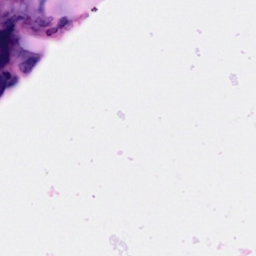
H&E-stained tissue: Breast